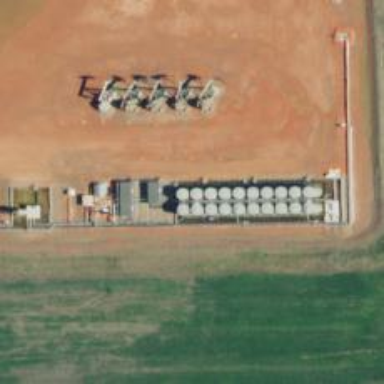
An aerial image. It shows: Storage tank that is man-made.